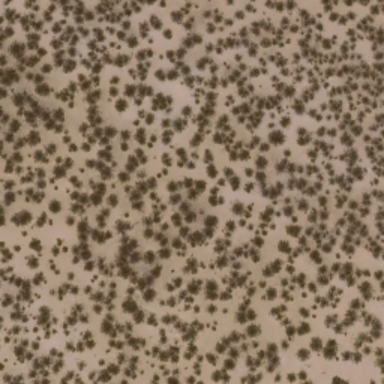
This is a chaparral .